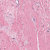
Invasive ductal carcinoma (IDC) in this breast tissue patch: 0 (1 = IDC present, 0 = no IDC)